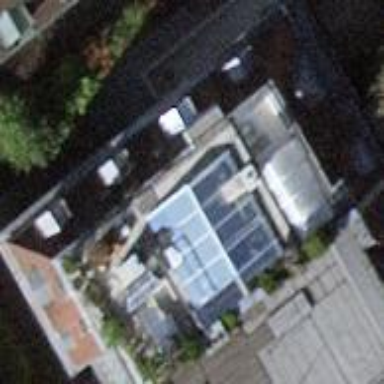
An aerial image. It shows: Building with mansard roof.